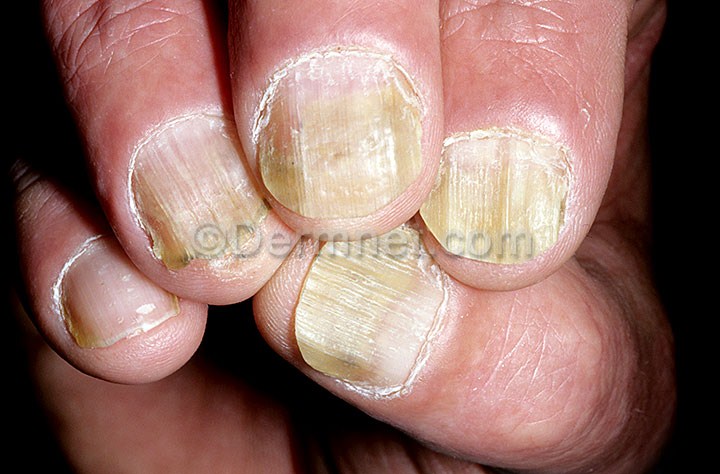
Disease: Nail Fungus and other Nail Disease